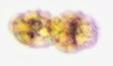
Label: Margalefidinium